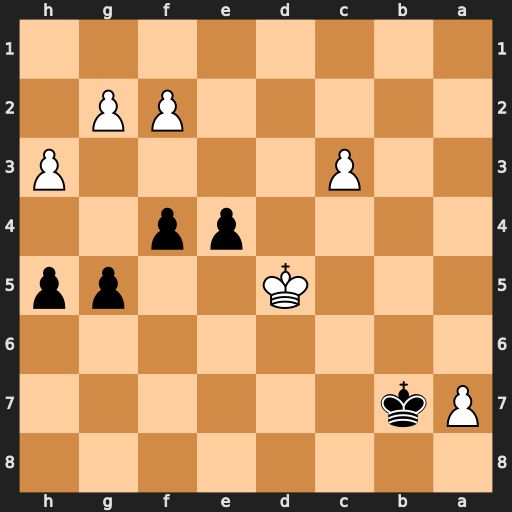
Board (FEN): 8/Pk6/8/3K2pp/4pp2/2P4P/5PP1/8
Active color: b
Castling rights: -
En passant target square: -
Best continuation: e3 a8=Q+ Kxa8 fxe3 fxe3